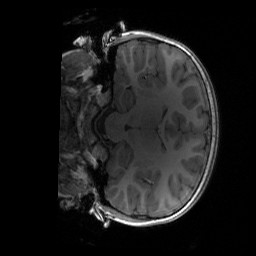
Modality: T1w
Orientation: coronal
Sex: female
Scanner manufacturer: siemens
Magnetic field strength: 3 T
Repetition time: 1.9 s
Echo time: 0.00243 s